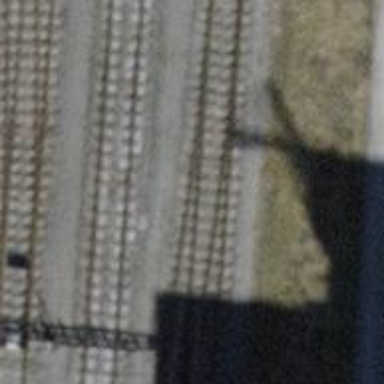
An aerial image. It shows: Railway switch.